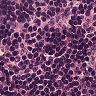
Metastatic tissue present: no